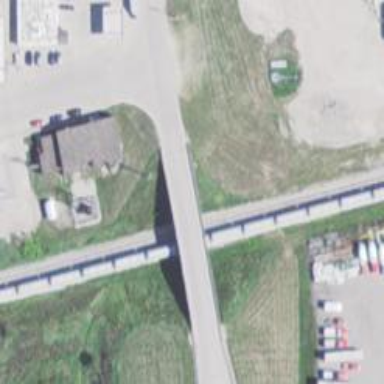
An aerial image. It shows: Viaduct bridge over secondary road.